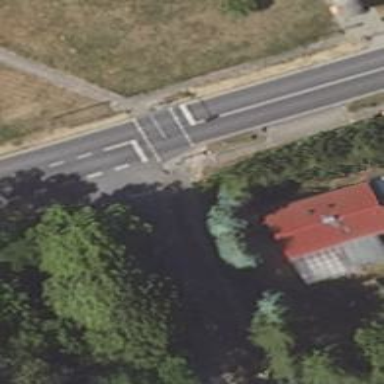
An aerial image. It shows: Crossing with traffic signals.